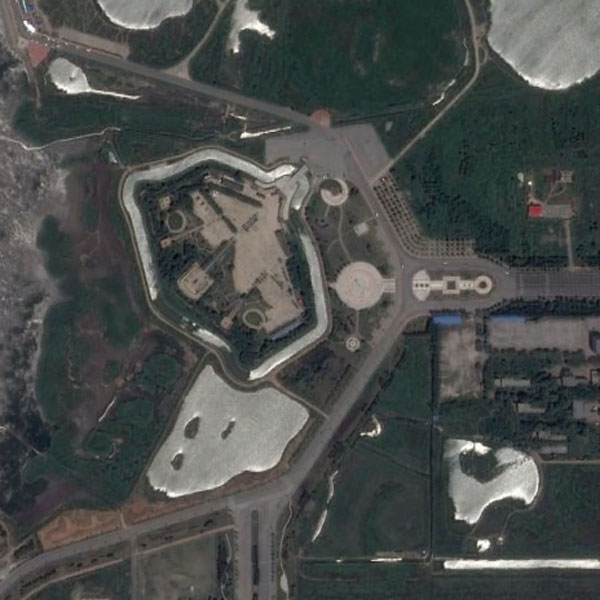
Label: Park